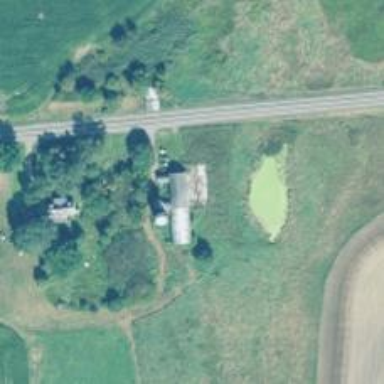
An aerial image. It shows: Farm.